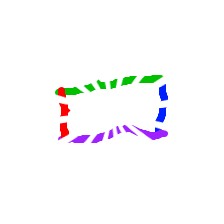
Shape: rectangle